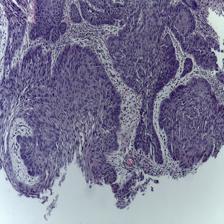
Diagnosis: OSCC